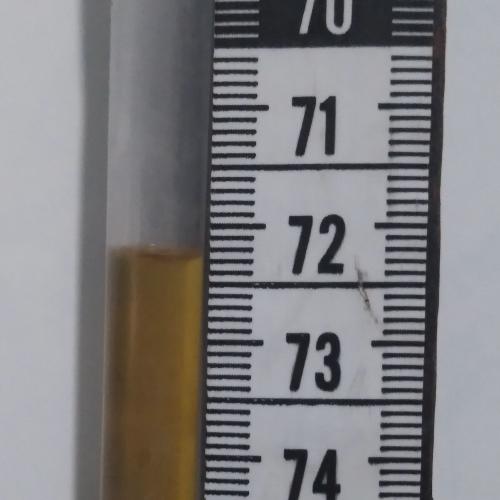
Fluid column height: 72.3 cm